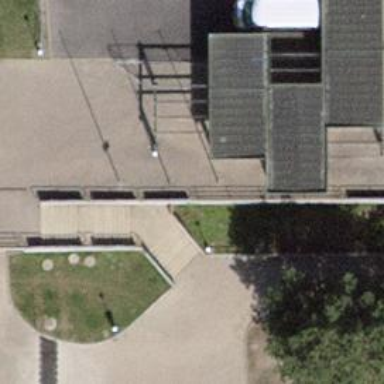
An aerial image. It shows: Set of steps on the road.